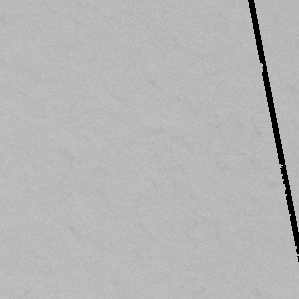
Label: frost